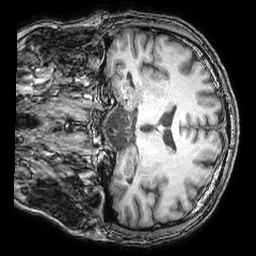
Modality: T1w
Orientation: coronal
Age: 36
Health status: ill
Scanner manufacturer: philips
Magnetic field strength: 3 T
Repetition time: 0.007 s
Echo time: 0.0035 s